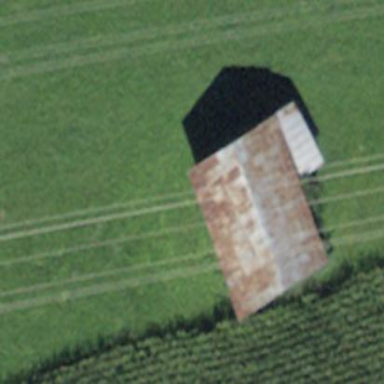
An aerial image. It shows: Farm auxiliary building.